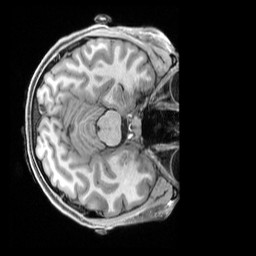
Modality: T1w
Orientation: axial
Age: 28
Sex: female
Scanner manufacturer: siemens
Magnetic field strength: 3 T
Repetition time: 2.5 s
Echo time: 0.00296 s